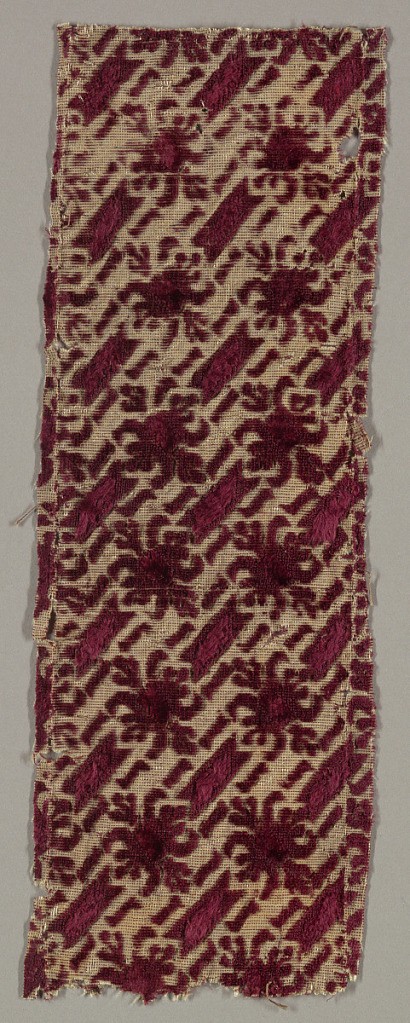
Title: Fragments
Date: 16th–early 17th century
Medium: silk Technique: cut and uncut supplementary warp pile (velvet)
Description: Small-scale repeat pattern in maroon cut and uncut velvet against dark cream-colored ground.